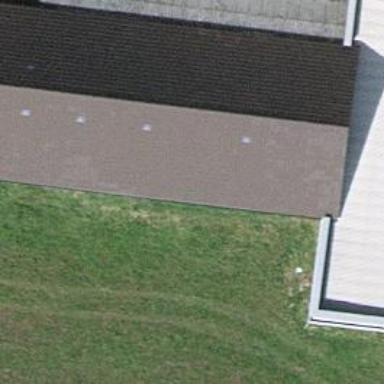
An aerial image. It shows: Building with gabled roof.